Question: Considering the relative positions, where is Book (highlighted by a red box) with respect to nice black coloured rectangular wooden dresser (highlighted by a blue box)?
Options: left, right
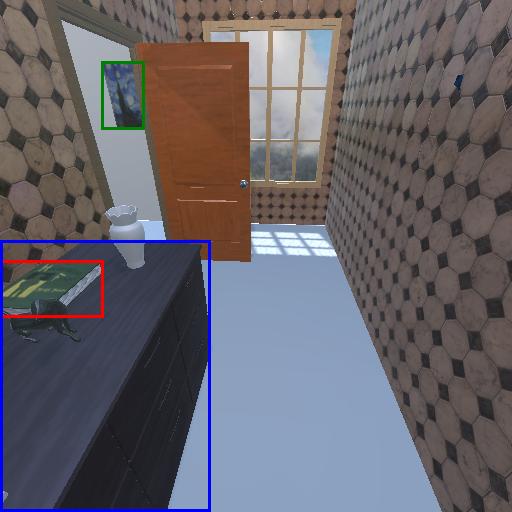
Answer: left